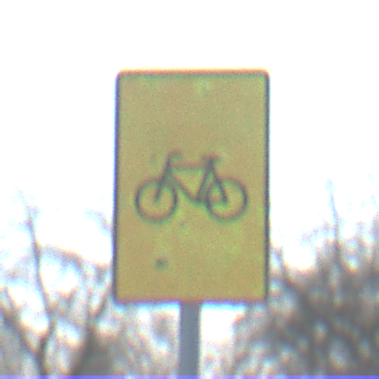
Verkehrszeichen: RadverkehrOhnePfeilsymbol
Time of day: MorningAfternoon
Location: Outdoor (Nature)
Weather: PartlyCloudy
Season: NotSpecified
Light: Natural